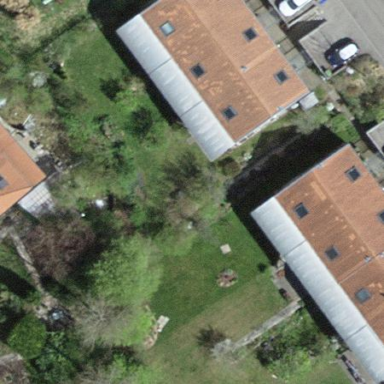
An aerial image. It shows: Terrace building.